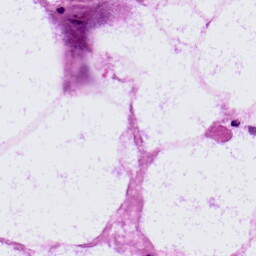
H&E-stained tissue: LymphNode